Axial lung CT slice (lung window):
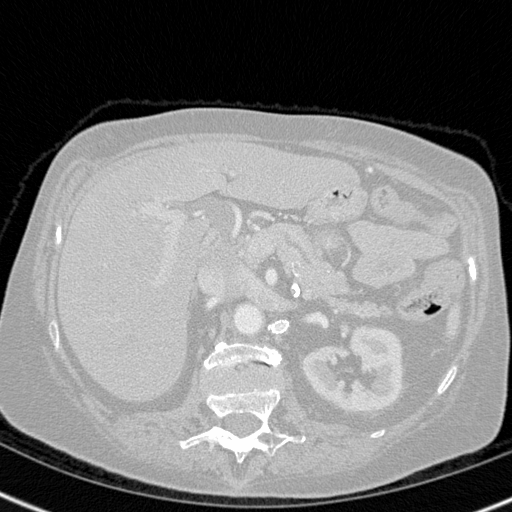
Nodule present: no